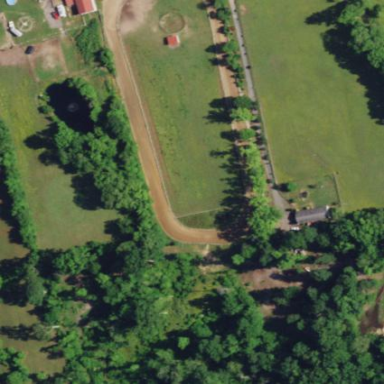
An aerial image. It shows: Track on leisure land used for horse racing.